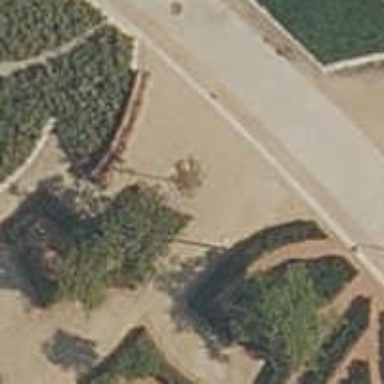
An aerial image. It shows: Hedge barrier.